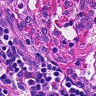
Metastatic tissue present: no